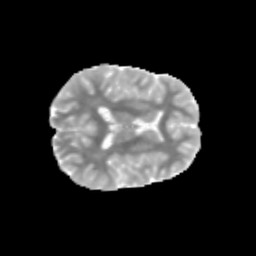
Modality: MD
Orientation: axial
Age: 14
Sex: female
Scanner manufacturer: siemens
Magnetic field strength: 3 T
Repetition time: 3.8 s
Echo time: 0.07 s